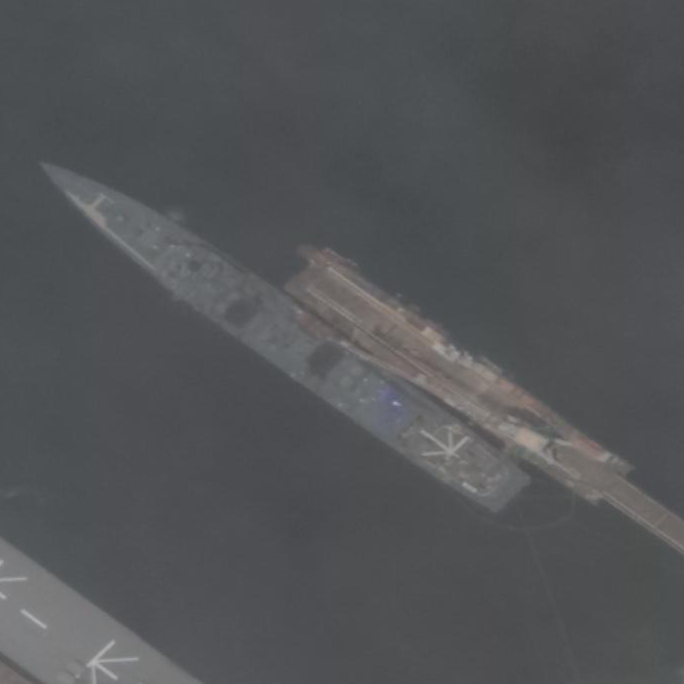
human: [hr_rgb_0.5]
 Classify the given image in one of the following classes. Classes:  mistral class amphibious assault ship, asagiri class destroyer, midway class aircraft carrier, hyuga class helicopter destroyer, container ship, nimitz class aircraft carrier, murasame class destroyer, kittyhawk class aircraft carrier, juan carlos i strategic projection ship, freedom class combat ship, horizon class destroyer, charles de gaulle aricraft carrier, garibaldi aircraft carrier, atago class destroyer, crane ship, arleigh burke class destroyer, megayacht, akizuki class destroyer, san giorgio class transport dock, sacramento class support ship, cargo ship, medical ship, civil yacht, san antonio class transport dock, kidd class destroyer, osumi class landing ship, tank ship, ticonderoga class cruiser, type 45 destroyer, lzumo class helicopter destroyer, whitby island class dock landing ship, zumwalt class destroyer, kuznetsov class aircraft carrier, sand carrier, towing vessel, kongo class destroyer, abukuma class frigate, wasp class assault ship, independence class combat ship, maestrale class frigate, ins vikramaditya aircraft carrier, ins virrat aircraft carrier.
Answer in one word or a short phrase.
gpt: Murasame class destroyer